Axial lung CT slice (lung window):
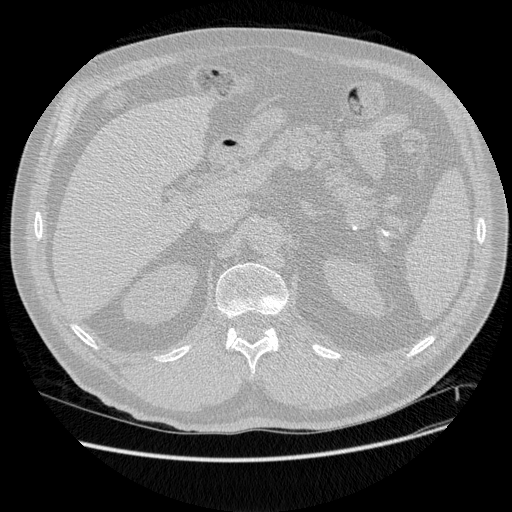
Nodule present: no